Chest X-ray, PA view. Patient: 42 years old, sex M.
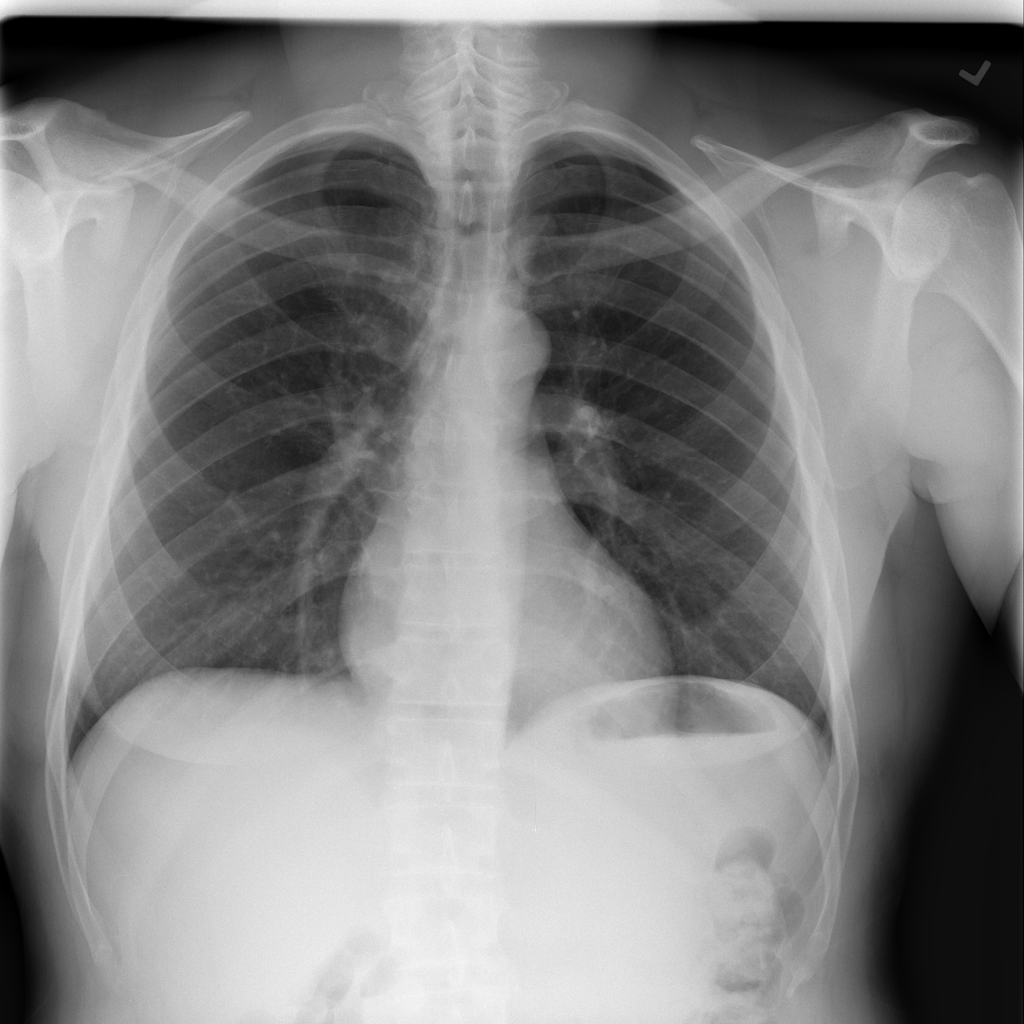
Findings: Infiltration